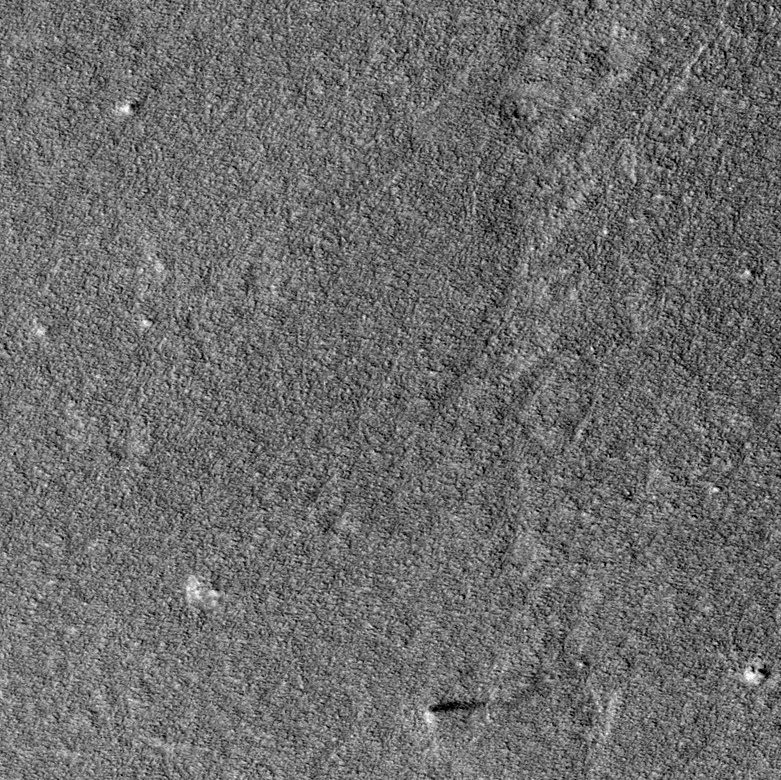
Label: dustdevil